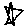
Label: star